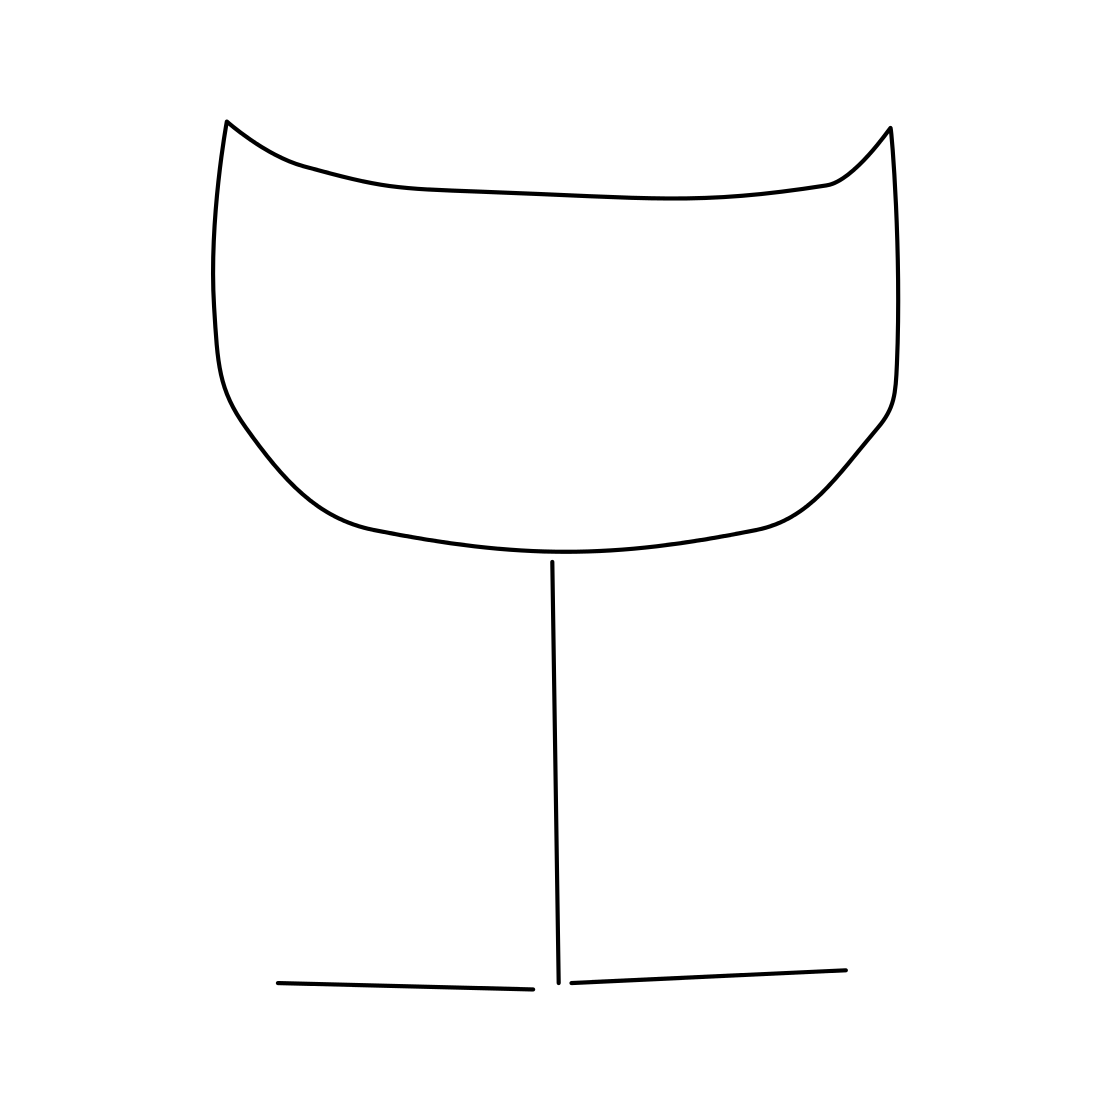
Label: wineglass